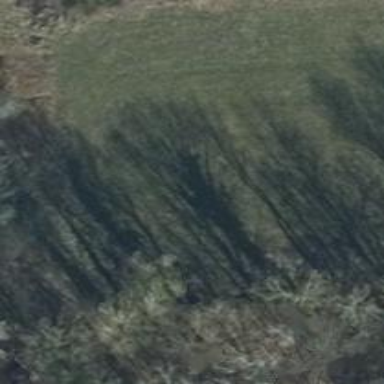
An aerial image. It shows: Hunting stand.